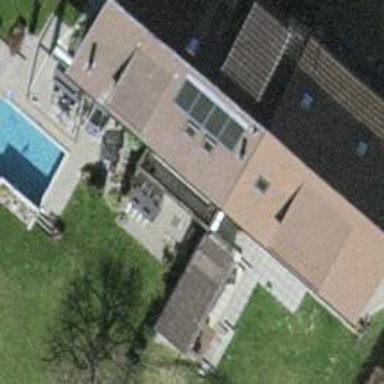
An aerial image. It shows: Gabled roof house.